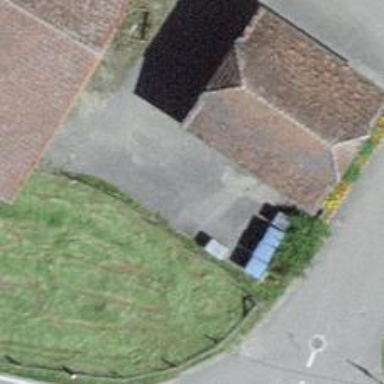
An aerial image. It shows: Recycling container at amenity designated for recycling.